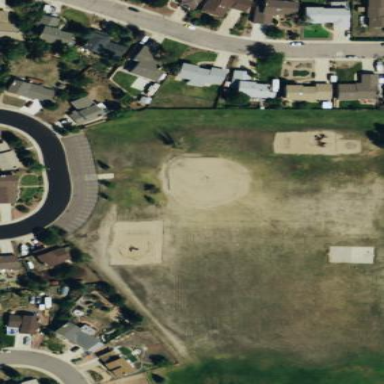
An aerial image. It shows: Dirt baseball pitch for leisure and sports activities.